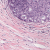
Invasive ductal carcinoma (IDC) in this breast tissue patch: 0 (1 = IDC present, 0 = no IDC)